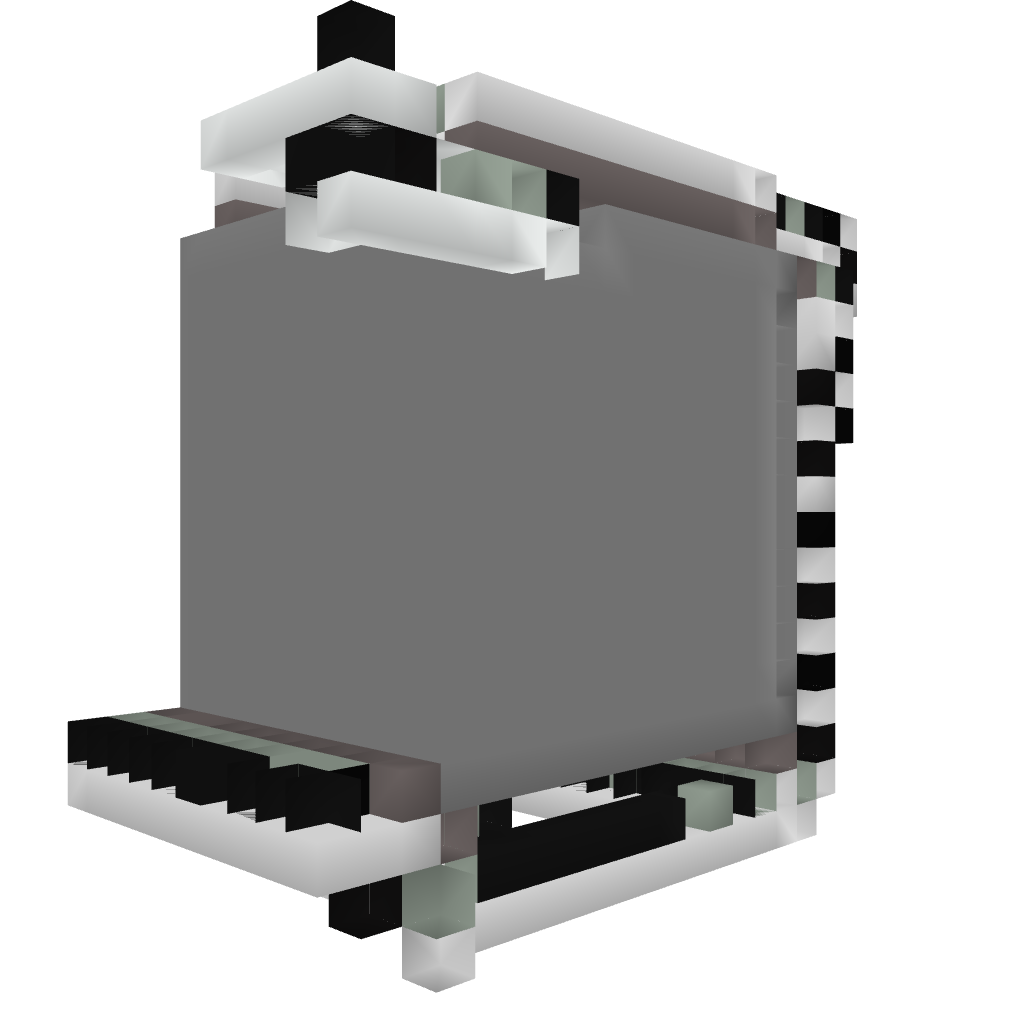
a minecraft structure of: Self Building Room